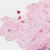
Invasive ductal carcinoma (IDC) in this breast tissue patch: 0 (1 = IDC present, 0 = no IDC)